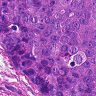
Metastatic tissue present: yes